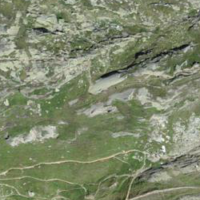
EUNIS habitat code: 26
Species observed at this site:
Sempervivum montanum